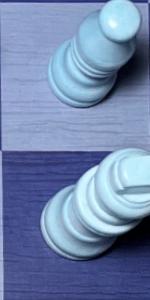
Label: King_White